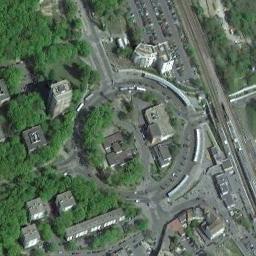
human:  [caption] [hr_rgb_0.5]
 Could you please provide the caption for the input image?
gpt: The roundabout with four exits and entrances is surrounded by some buildings, Lots of trees and a parking lot and some buildings are also in the middle of the roundabout .

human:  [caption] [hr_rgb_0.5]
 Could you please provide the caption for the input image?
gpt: There are many trees beside the roundabout .

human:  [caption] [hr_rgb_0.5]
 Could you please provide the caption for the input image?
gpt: There are many bifurcation roads with many moving and waiting vehicles, And many neatly arranged tall buildings and some trees around the roundabout .

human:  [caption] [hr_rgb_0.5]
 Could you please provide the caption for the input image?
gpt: The roundabout is next to buildings and trees .

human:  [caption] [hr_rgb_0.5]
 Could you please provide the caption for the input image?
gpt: There are many green trees and buildings around the roundabout .